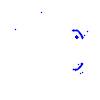
Particle: proton